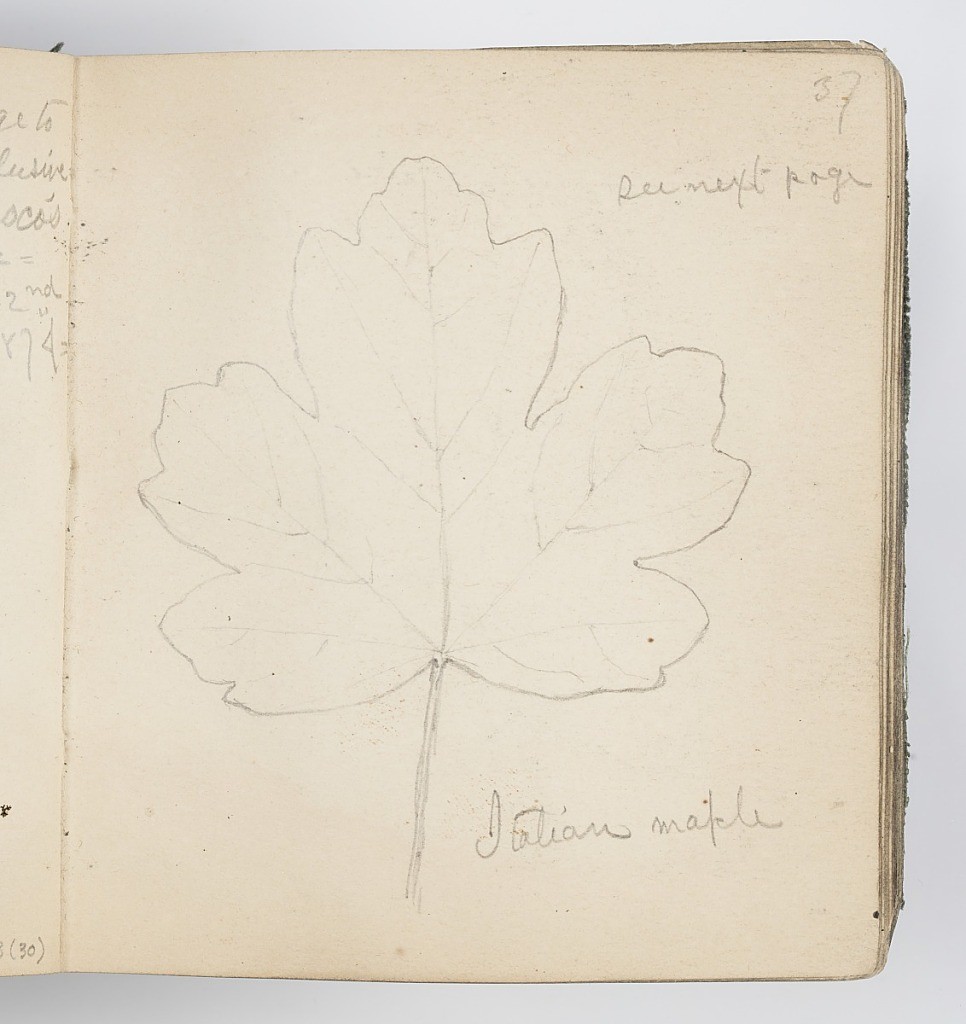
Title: Sketchbook Page: Italian Maple Leaf
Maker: Kenyon Cox, American, 1856–1919
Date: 1874
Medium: Graphite on paper
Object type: Sketchbook folio
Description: Recto: Sketch of an Italian maple leaf and stem.
Verso: Sketch of an Italian maple leaf, with less rounded lobes.